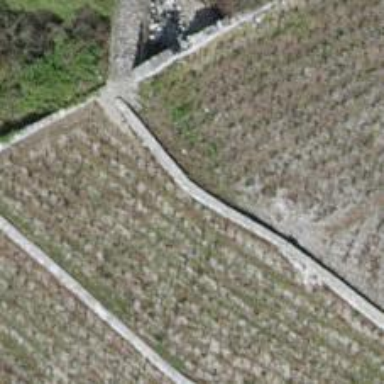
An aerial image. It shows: Retaining wall.